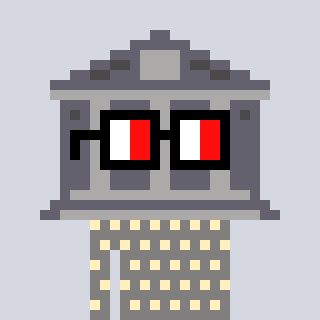
a pixel art character with square glasses with black frames and red eyes, a bank-shaped head and a bluegrey-colored body on a cool background